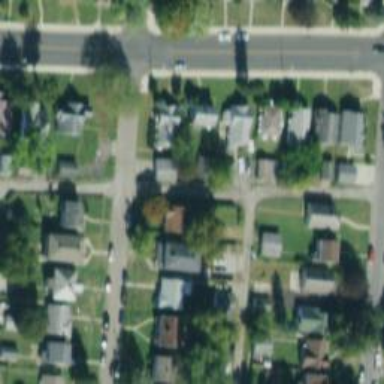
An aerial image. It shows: Alley classified as service road.